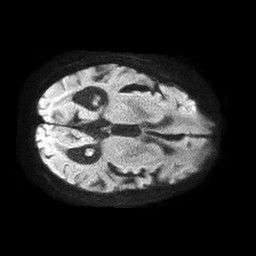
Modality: TRACE
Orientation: axial
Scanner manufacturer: philips
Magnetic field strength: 1.5 T
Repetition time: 4.6 s
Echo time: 0.08517 s